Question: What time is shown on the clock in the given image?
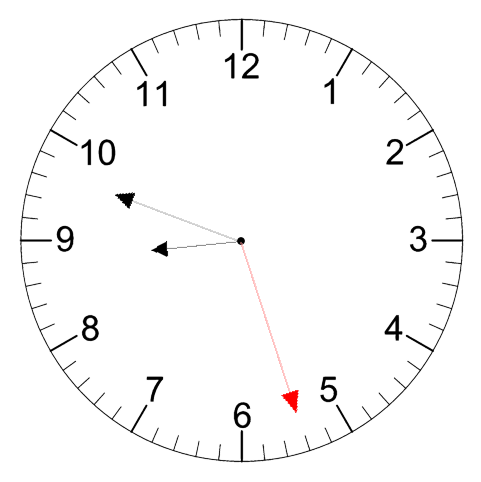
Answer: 08:48:27